【题型】填空题　【知识点】解析几何　【难度】easy
已知 $AB = 4$，点 $P$ 是以线段 $AB$ 为直径的圆上任意一点，动点 $M$ 与点 $A$ 的距离是它与点 $B$ 的距离的 $\sqrt{2}$ 倍，则 $|PM|$ 的取值范围为 \underline{\hspace{3cm}}.
【解答】
\noindent 【答案】$[0, 8 + 4\sqrt{2}]$

\vspace{\baselineskip}

\noindent 【解析】以 AB 的中点 O 为坐标原点，AB 所在直线为 x 轴，建立平面直角坐标系，

\noindent 则 $A(-2, 0)$, $B(2, 0)$, $M(x, y)$，于是 $\sqrt{(x+2)^2 + y^2} = \sqrt{2} \cdot \sqrt{(x-2)^2 + y^2}$,

\noindent 化简得：$x^2 + y^2 - 12x + 4 = 0$，即 $(x-6)^2 + y^2 = 32$,

\noindent 因此点 M 的轨迹是以 $Q(6, 0)$ 为圆心，$4\sqrt{2}$ 为半径的一个圆，$\odot O$ 与 $\odot Q$ 的位置关系是相交，

\noindent 所以 $0 \le |PM| \le 8 + 4\sqrt{2}$.

\noindent 故答案为：$[0, 8 + 4\sqrt{2}]$

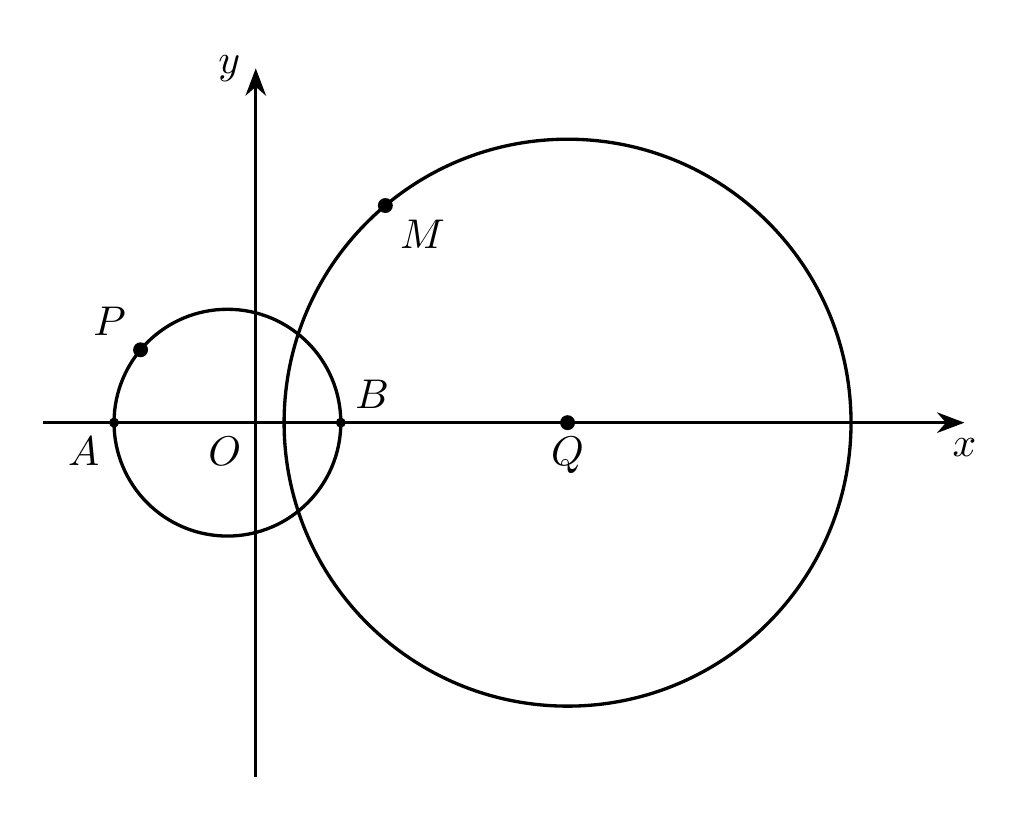